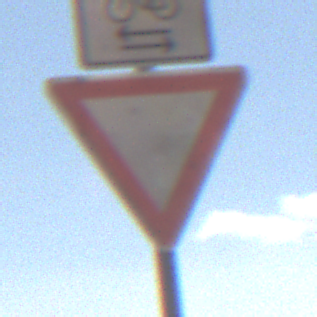
Verkehrszeichen: VorfahrtGewaehren
Zusatzzeichen oben: RichtungsangabeDurchPfeile9
Umgebung: Outdoor, Nature
Tageszeit: Midday
Wetter: Clear
Licht: Natural
Jahreszeit: NotSpecified
Kontrast: HighContrast